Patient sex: M
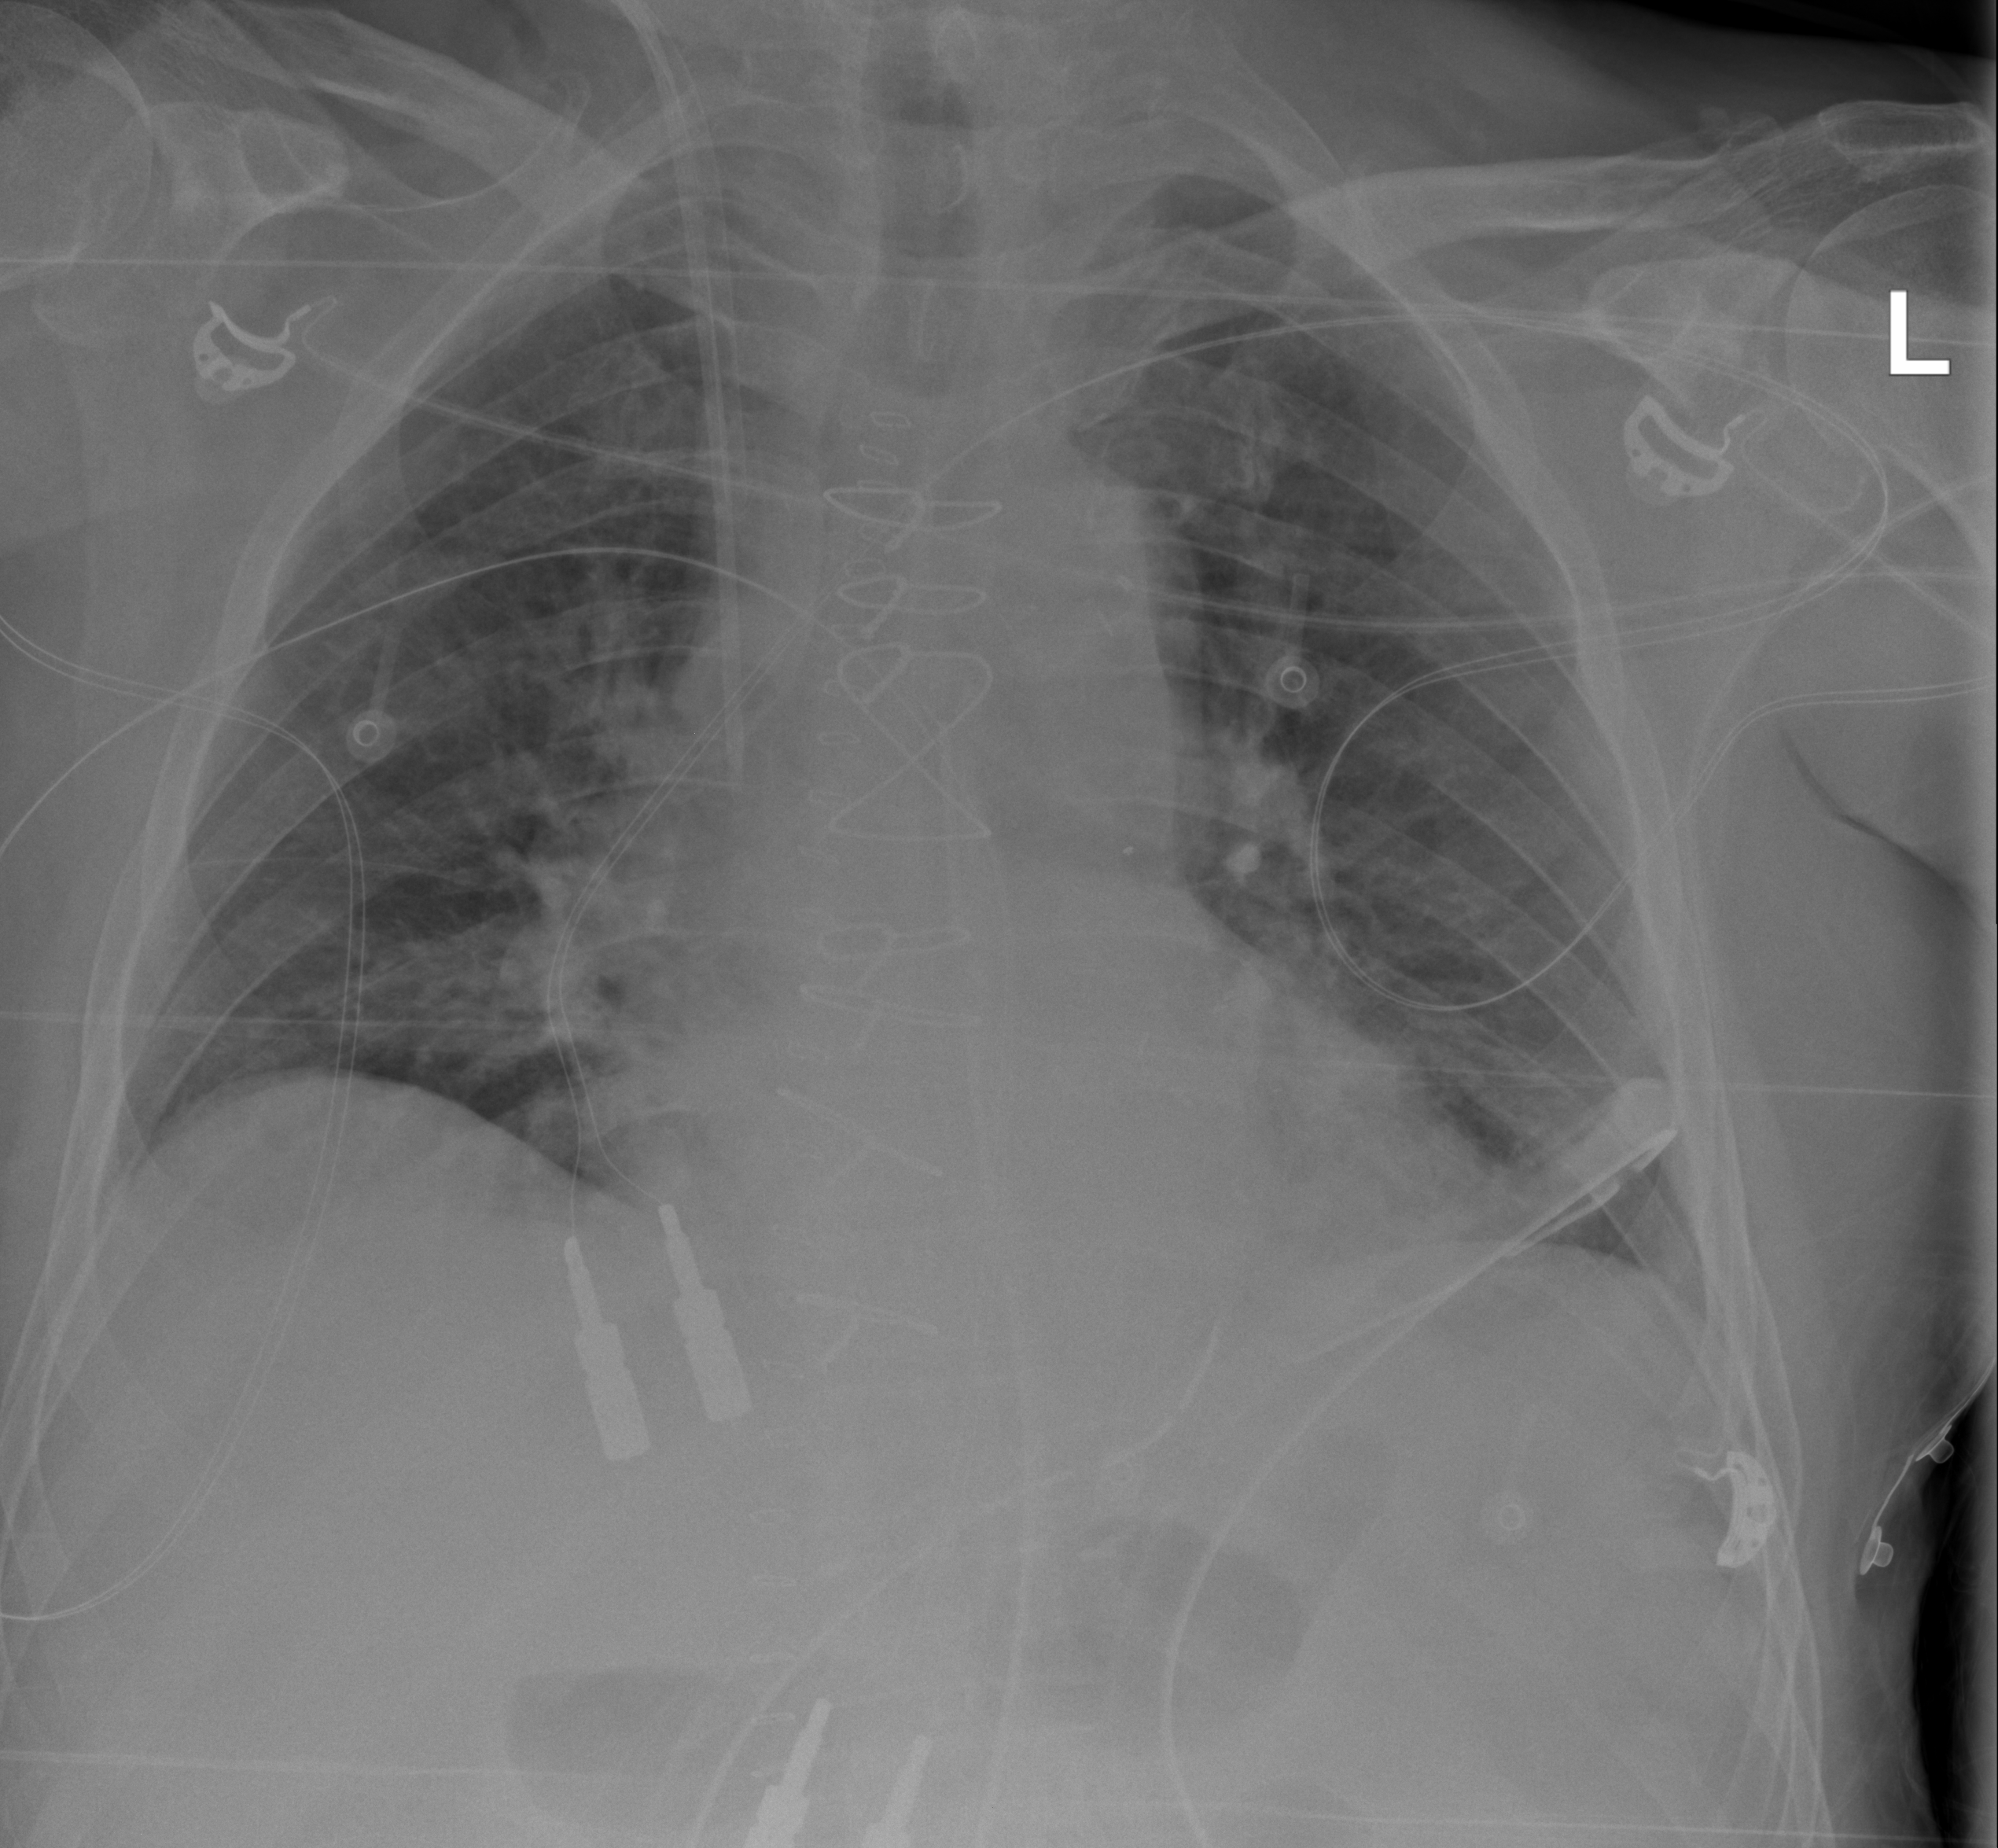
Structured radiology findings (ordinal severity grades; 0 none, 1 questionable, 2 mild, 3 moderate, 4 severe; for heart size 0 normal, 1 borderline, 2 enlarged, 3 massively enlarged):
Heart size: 1
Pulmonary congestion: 1
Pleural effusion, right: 0
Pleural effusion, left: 0
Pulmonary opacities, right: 0
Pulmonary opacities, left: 0
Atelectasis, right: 0
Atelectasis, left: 2